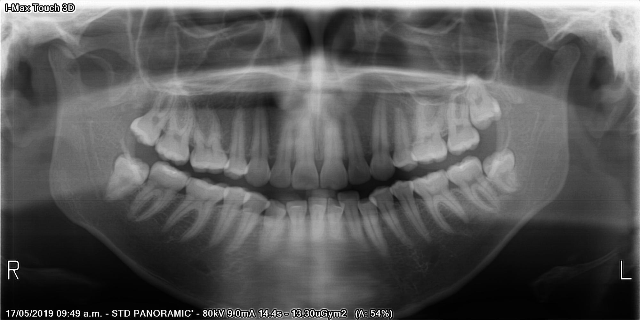
adult